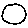
Label: circle